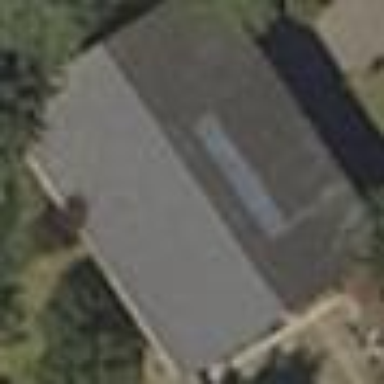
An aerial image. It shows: Shed building.